Question: I wanted to make a webapplication using codeigniter but it is a while since I've used it and I'm getting an error whenever I try to load a model in my controller. I'm probably doing something stupid wrong but I can't figure out what it is. So please help me out if u can.
This is the error I get:

Here is the code of my model:
'''
<?php
class post_model extends CI_Model {
function __construct() {
parent::__construct();
}
function getAllPosts() {
$this->db->order_by('date', 'desc');
$query = $this->db->get('post');
return $query->result();
}
}
?>
'''
Here is the code of my controller where I load the model:
'''
<?php
if (!defined('BASEPATH'))
exit('No direct script access allowed');
class Post extends CI_Controller {
public function __construct() {
parent::__construct();
$this->load->model('post_model');
}
public function index() {
$data['title'] = 'Berichten';
$data['posts'] = $this->post_model->getAllPosts();
$this->template->load('posts', $data);
}
}
'''
Autoload:
'''
$autoload['helper'] = array('url', 'form', 'date');
$autoload['model'] = array();
'''
I couldn't solve it but I made a new project and copy-pasted my code and now it works just fine, so no idea what was wrong.
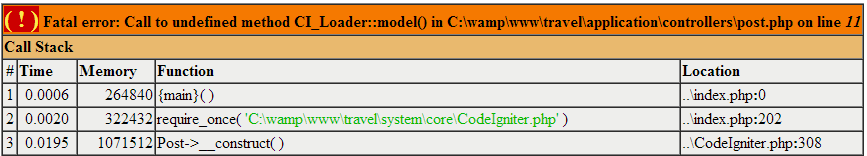
Answer: All classes should be uppercase at the first letter
'''
class Post_model extends CI_Model {
'''
This throws the error when loading the model at line 11